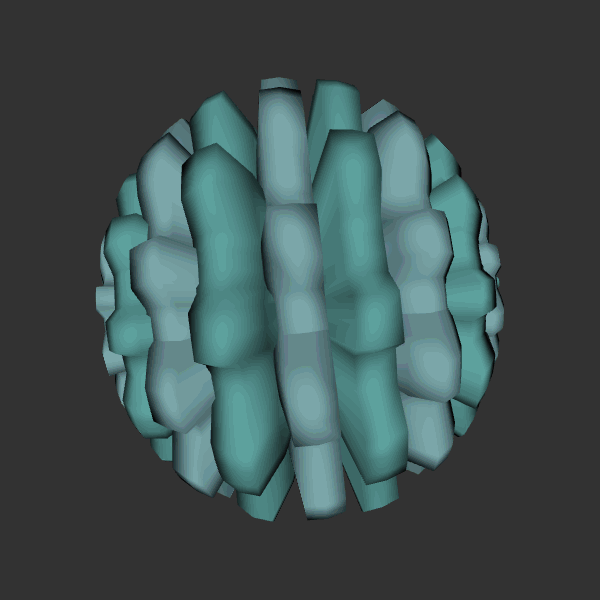
Background: dark